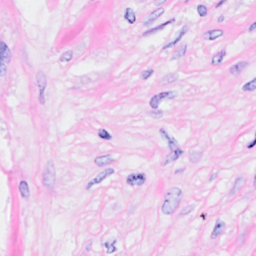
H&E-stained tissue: Breast